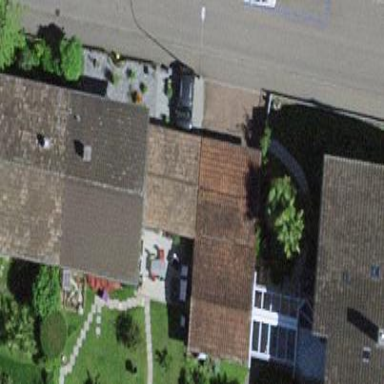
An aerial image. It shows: Semidetached house with gabled roof.